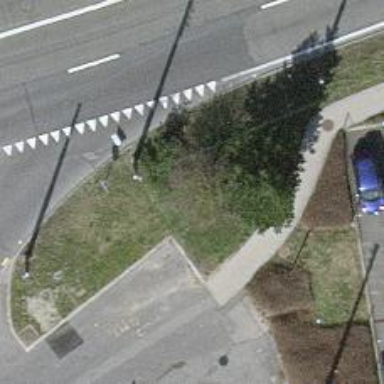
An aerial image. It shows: Urban tree with needleleaved evergreen leaves.